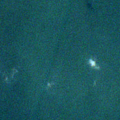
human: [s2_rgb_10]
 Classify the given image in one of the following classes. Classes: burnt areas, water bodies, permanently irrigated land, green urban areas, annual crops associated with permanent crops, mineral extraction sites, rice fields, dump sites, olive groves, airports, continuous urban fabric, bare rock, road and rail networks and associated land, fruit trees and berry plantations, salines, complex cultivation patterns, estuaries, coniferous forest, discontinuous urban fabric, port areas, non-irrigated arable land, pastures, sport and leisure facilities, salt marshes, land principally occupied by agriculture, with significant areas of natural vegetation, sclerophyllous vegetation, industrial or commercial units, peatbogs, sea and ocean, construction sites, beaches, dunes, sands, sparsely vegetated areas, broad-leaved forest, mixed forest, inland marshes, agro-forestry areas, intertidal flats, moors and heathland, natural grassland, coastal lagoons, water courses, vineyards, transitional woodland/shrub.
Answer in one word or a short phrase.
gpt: sea and ocean